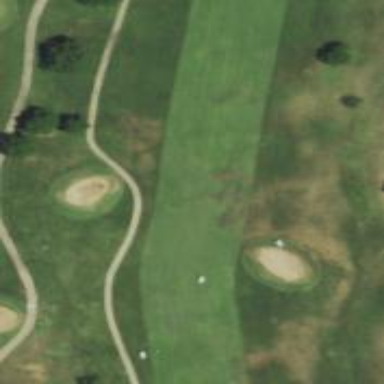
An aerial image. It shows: View of golf hole.